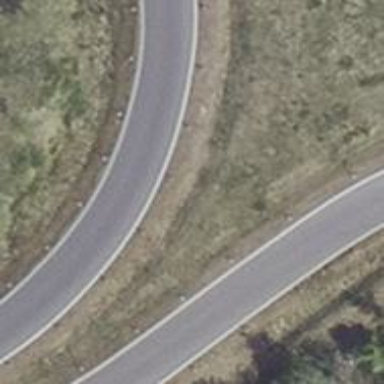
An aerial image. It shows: Trunk link highway.